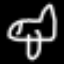
Label: airplane